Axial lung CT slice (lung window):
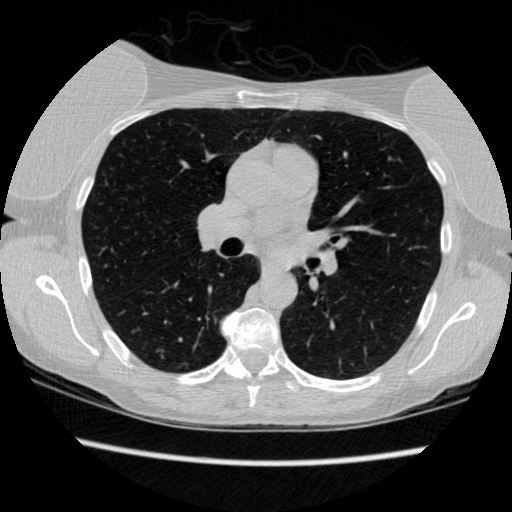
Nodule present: no